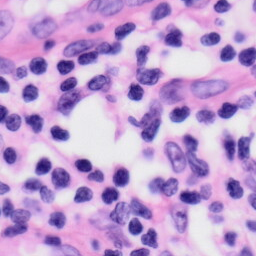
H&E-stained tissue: Skin